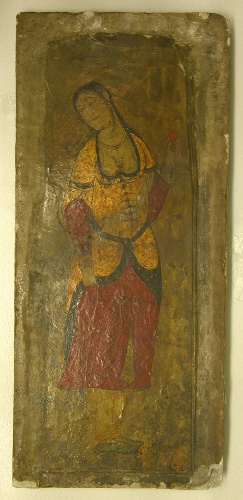
Title: Woman Holding Fruit
Date: mid–17th century
Object type: Painting
Classification: Paintings
Medium: Paint on plaster
Dimensions: H. 24 1/8 in. (61.3 cm)
W. 10 5/8 in. (27 cm)
Department: Islamic Art
Credit line: Rogers Fund, 1955
Accession year: 1955
Repository: Metropolitan Museum of Art, New York, NY
Tags: Fruit|Women